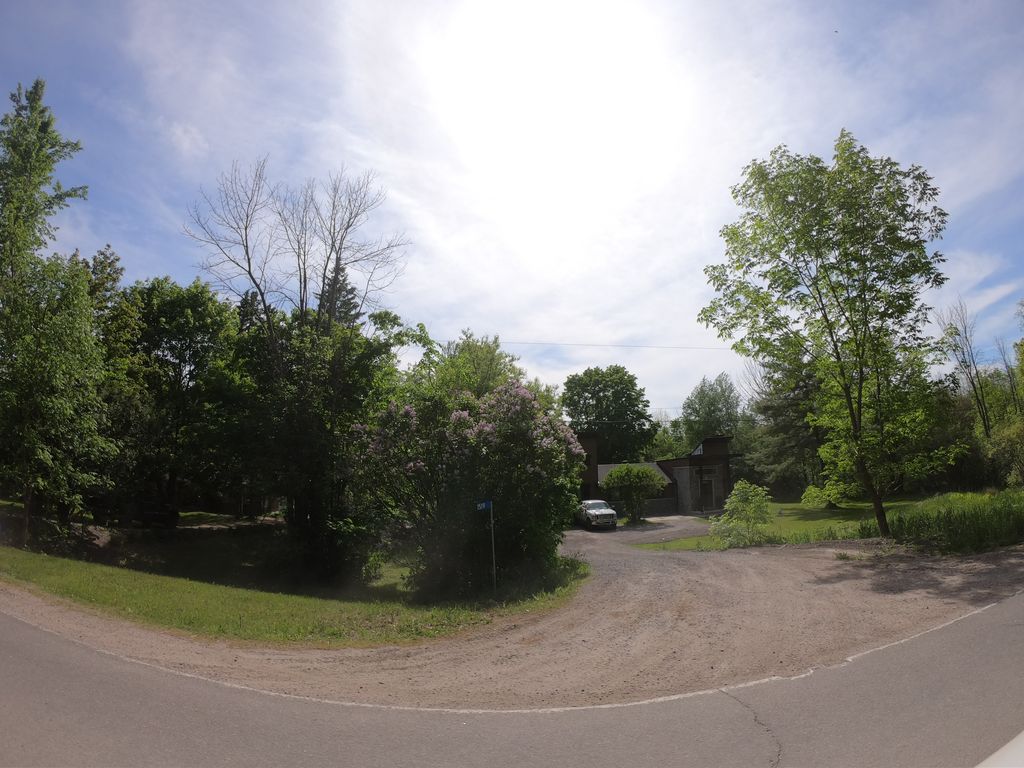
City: ottawa-gatineau